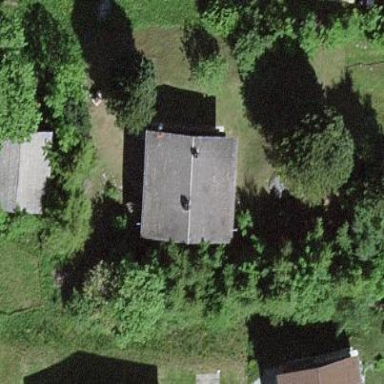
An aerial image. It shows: Simple and straightforward house.